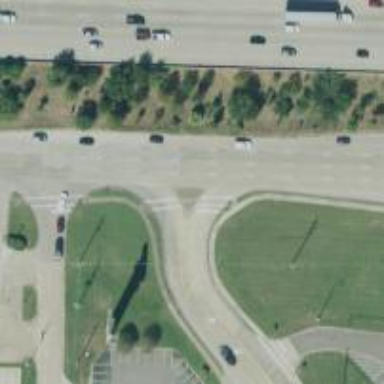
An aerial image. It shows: Secondary road with frontage road.